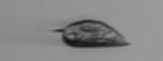
Label: Prorocentrum_triestinum